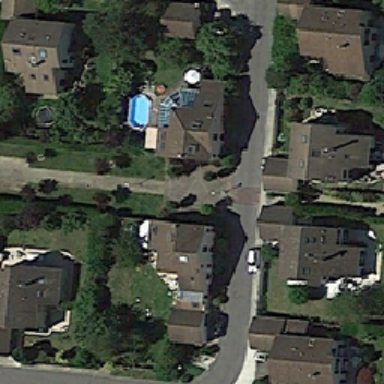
There was a swimming pool behind the house .